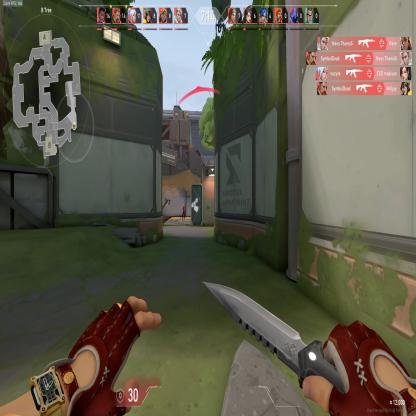
Label: enemy